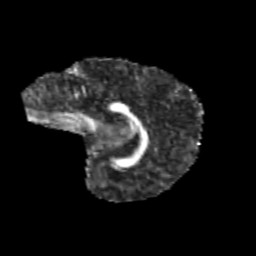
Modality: FA
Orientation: sagittal
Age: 10
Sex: female
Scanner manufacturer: siemens
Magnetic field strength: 3 T
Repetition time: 3.8 s
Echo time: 0.07 s